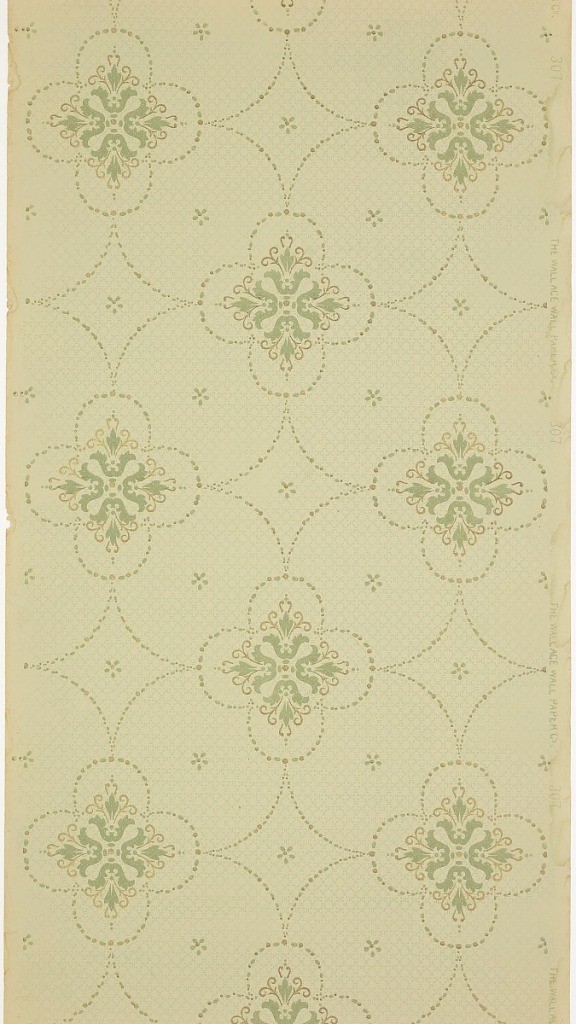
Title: Ceiling paper
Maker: Wallace Wall-Paper Co., Cortland, New York
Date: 1905–1915
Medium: Machine-printed paper, liquid mica
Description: Bead and reel quatrefoils connected by bead and real swags with floral medallions in each quatrefoil. In the resulting negative space are simplified flowers. Background of dash and dot pattern. Ground is light green. Printed in gold mica and greens.